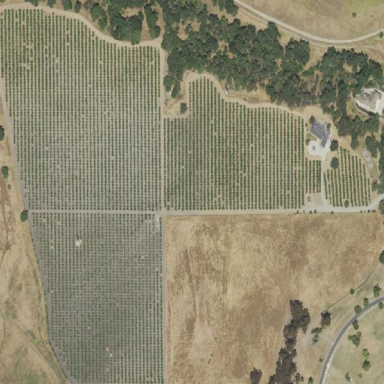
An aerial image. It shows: Orchard.